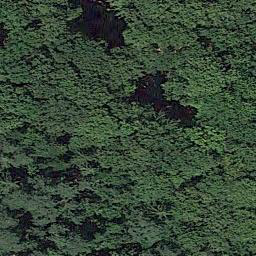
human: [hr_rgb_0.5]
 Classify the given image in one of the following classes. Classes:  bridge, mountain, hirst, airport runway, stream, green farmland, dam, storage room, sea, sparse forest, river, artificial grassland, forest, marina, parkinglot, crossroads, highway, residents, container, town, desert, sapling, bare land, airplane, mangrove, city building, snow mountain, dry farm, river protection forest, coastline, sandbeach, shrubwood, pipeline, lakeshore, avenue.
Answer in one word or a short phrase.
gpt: forest